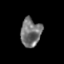
Tissue: skin
Cell type: T cells
Senescence score: 0.255
Nuclear area (px): 570
Mean DAPI intensity: 114.982